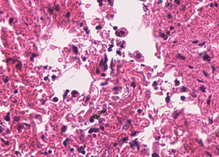
Tumor epithelial tissue: no
Tumor-associated stroma tissue: yes
Normal tissue: no